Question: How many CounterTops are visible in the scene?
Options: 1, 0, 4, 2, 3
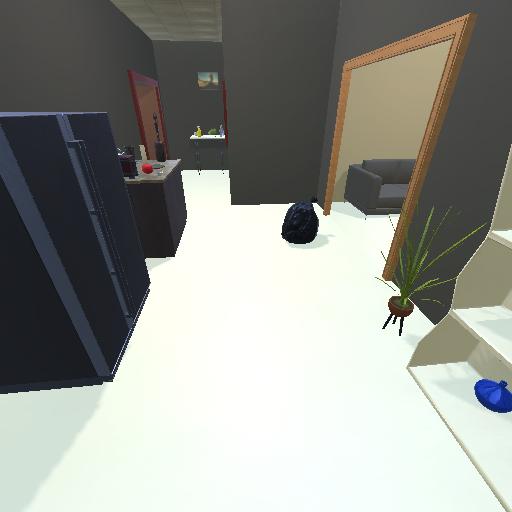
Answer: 1